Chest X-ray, PA view. Patient: 29 years old, sex F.
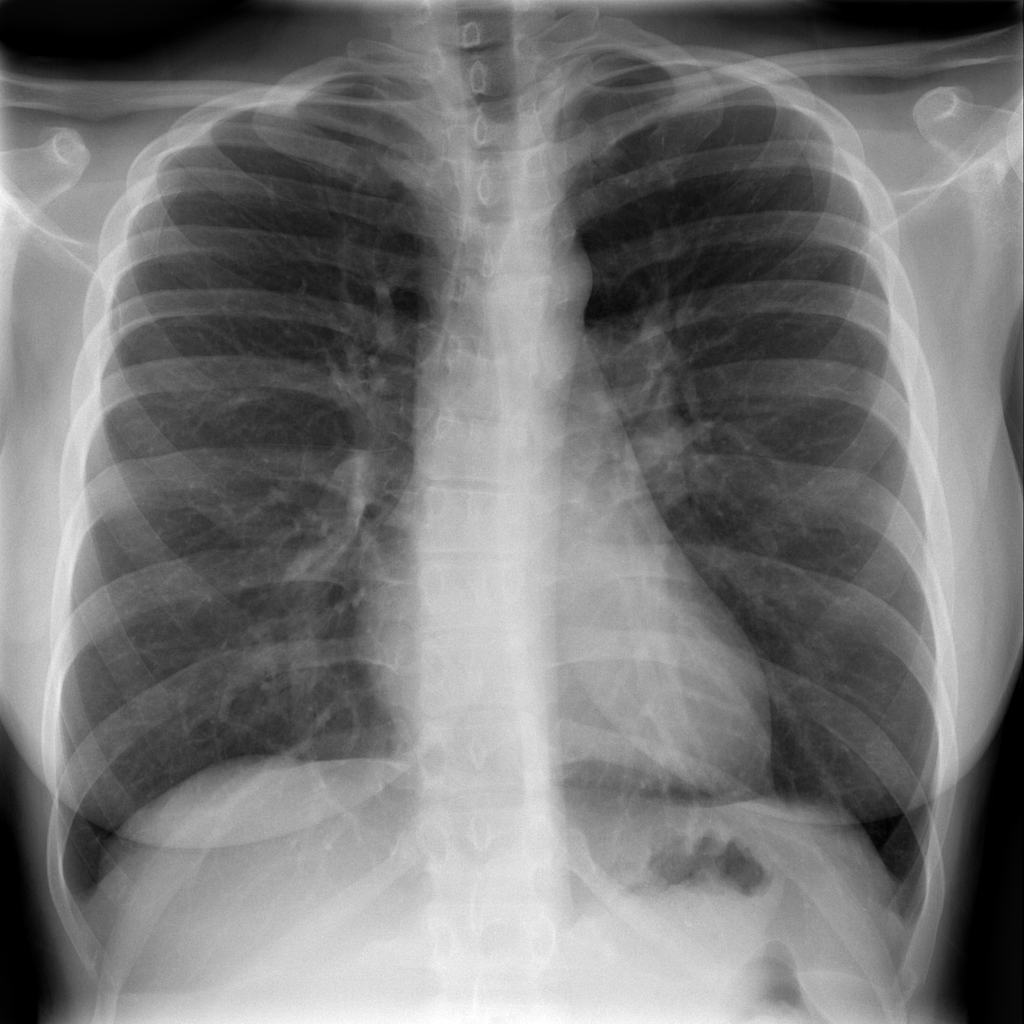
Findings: No Finding